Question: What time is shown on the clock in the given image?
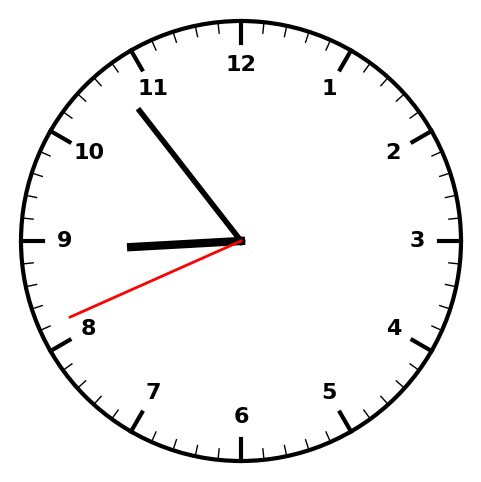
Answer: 08:53:41